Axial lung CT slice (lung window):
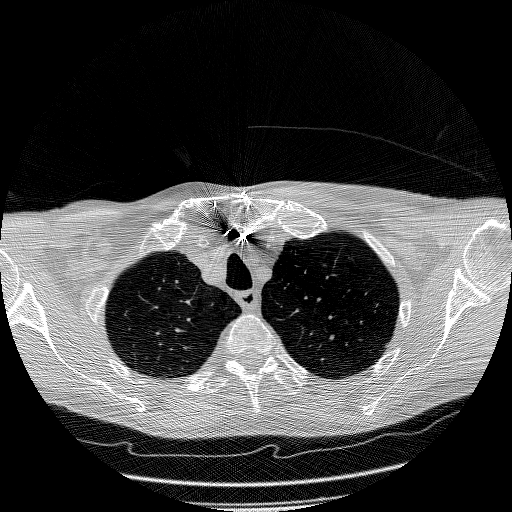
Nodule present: no